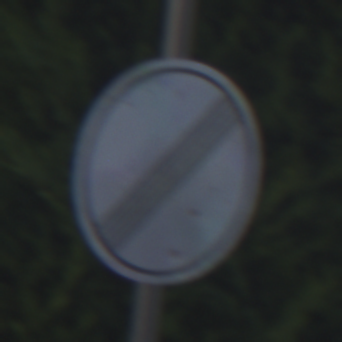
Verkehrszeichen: EndeSaemtlicherBegrenzungen
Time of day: SunriseSunset
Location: Outdoor (Urban)
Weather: Clear
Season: NotSpecified
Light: Natural